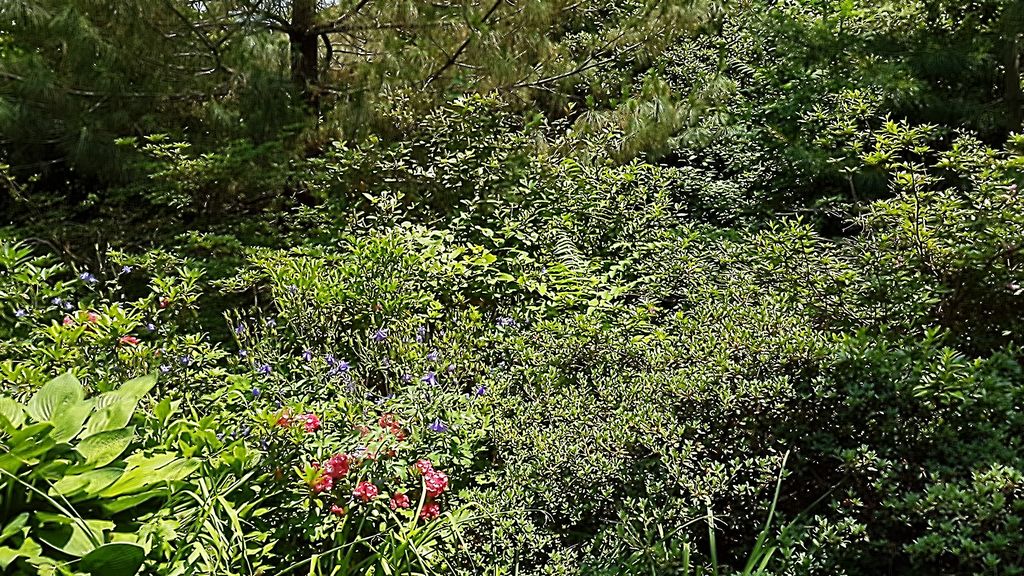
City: toronto